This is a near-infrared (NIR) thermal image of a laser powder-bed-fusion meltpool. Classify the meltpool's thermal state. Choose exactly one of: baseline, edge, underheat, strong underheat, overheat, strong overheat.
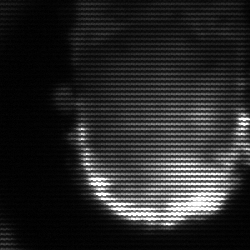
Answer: baseline